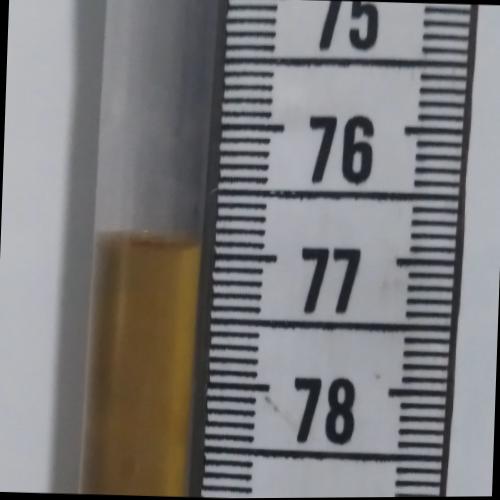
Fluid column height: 76.9 cm